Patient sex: F
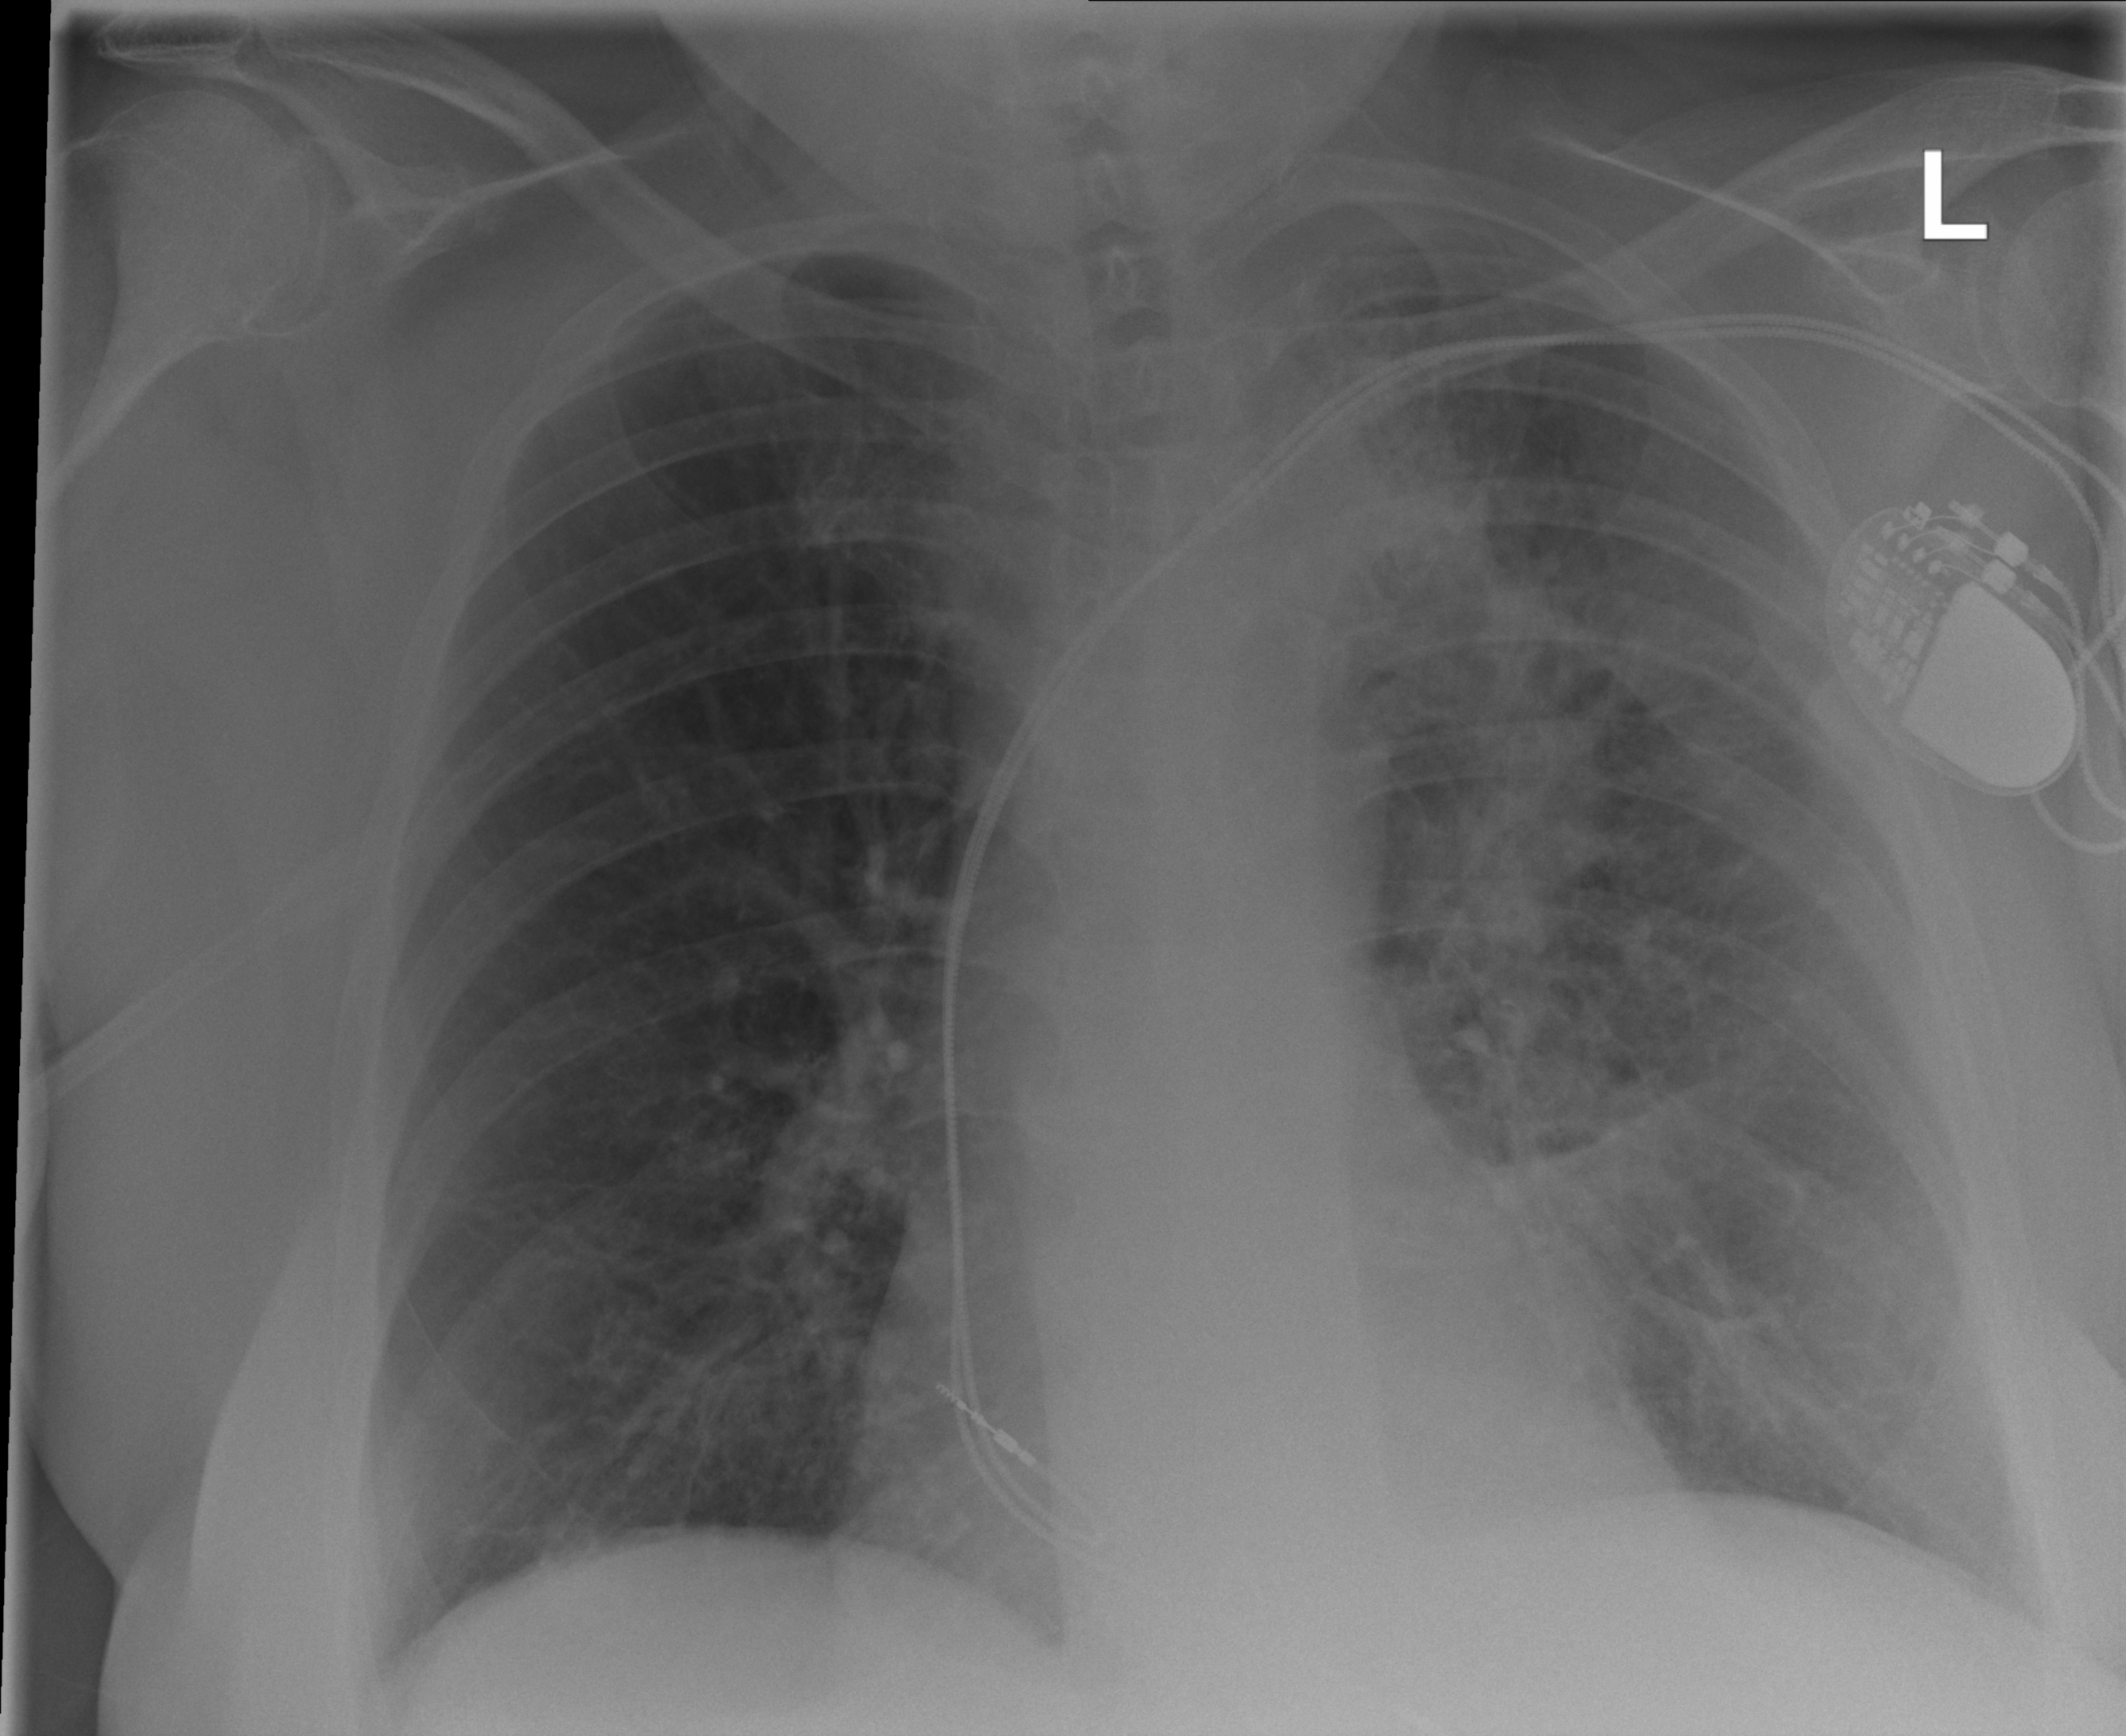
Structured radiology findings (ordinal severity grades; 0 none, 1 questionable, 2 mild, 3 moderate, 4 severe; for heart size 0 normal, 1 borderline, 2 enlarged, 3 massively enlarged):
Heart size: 0
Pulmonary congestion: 0
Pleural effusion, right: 0
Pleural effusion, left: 1
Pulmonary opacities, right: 0
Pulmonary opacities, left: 2
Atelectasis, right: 0
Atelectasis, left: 2